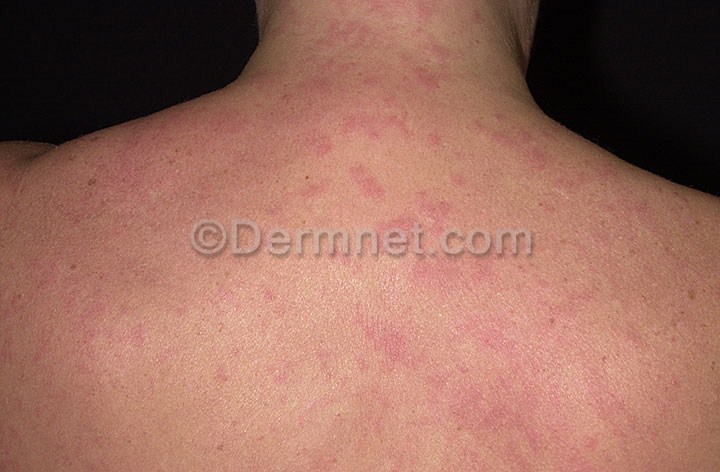
Disease: Exanthems and Drug Eruptions